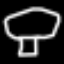
Label: mushroom